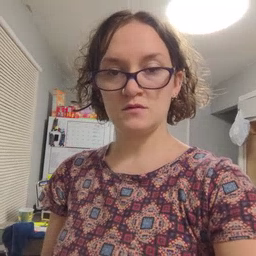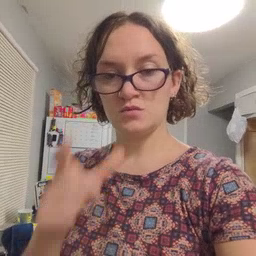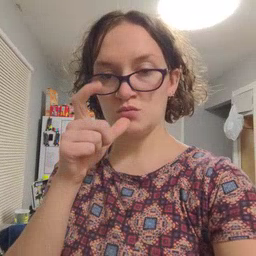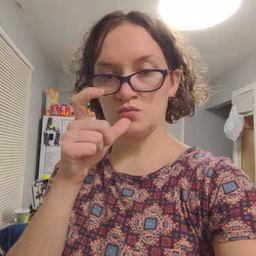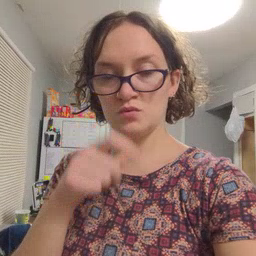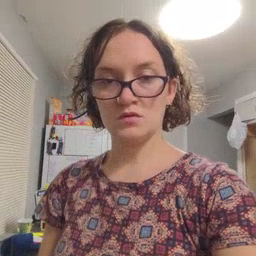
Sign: who